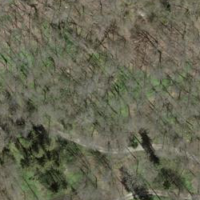
EUNIS habitat code: 41
Species observed at this site:
Leucojum vernum
Lamium galeobdolon